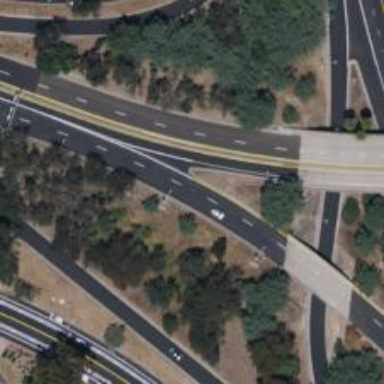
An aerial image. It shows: Secondary link road.